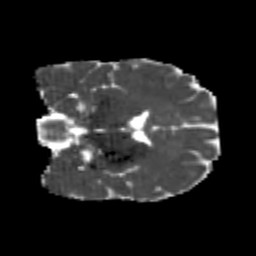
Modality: MD
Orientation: coronal
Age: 20
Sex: male
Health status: healthy
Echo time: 0.074 s